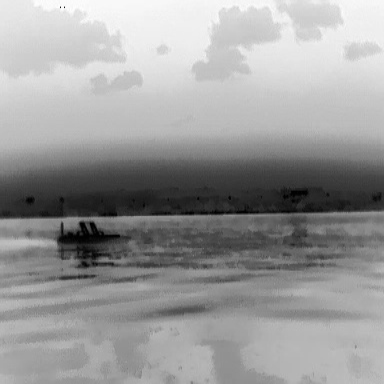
There is a canoe in the infrared image.